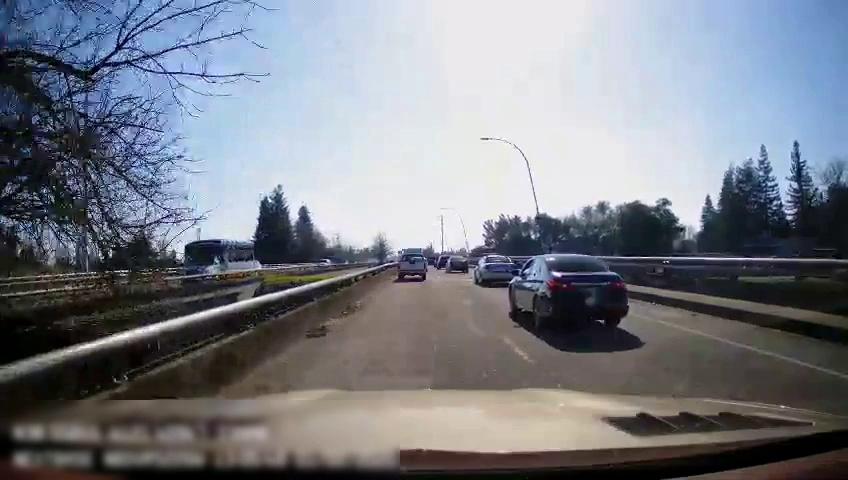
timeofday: Day
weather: Sunny
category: Drivable Space
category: Vehicles | Bus
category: Vehicles | Car
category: Vehicles | Truck
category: Vehicles | Car
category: Vehicles | Car
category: Vehicles | Car
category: Vehicles | Car
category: Lanes | Current Lane
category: Lanes | Alternate Lane